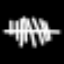
Label: chair